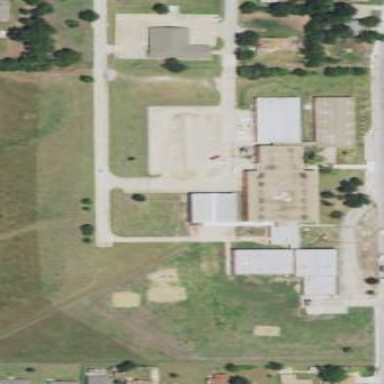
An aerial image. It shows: School.